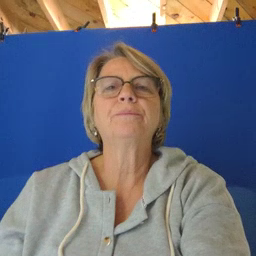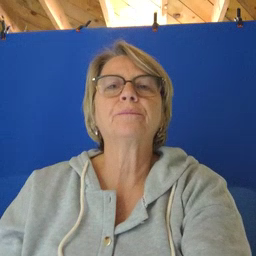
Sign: another